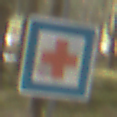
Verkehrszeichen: ErsteHilfe
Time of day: MorningAfternoon
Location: Outdoor (Nature)
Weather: Overcast
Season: Winter
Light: Natural